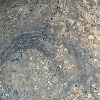
Label: land